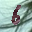
Label: 6